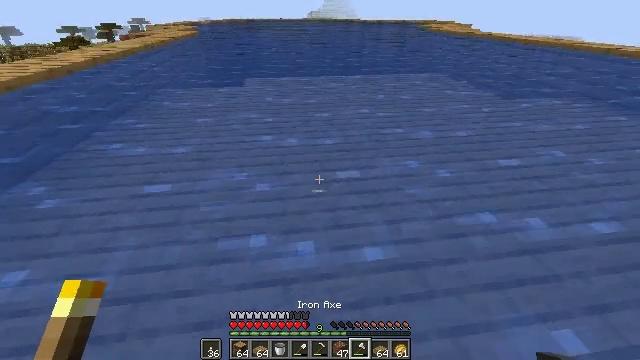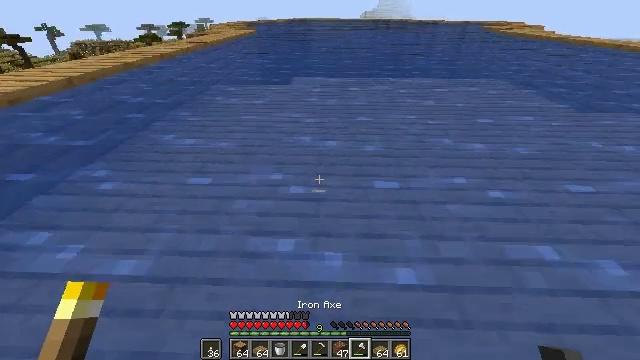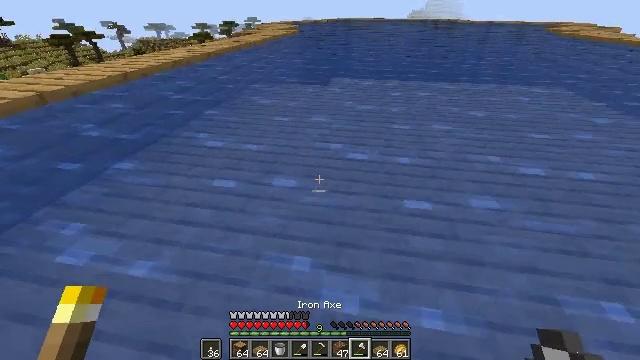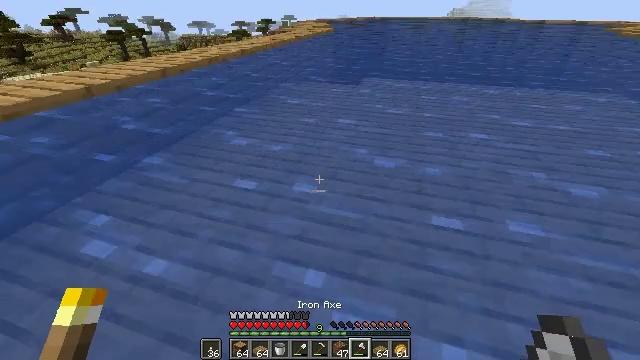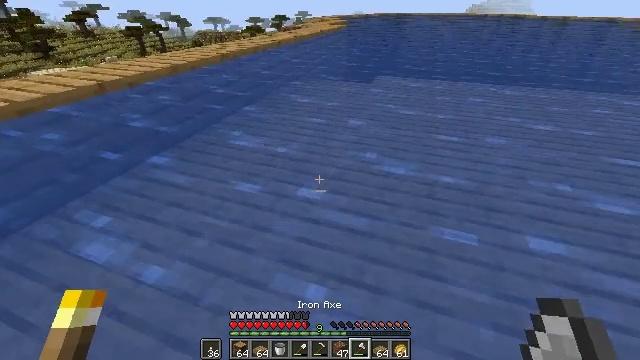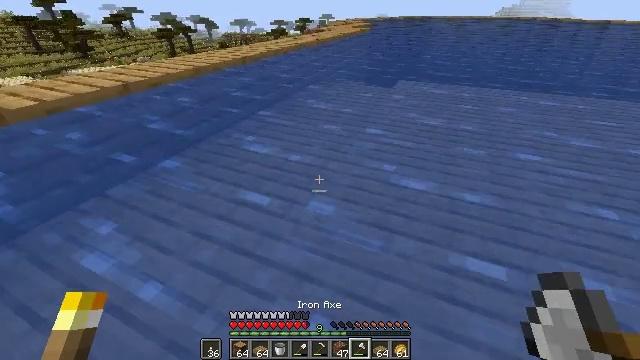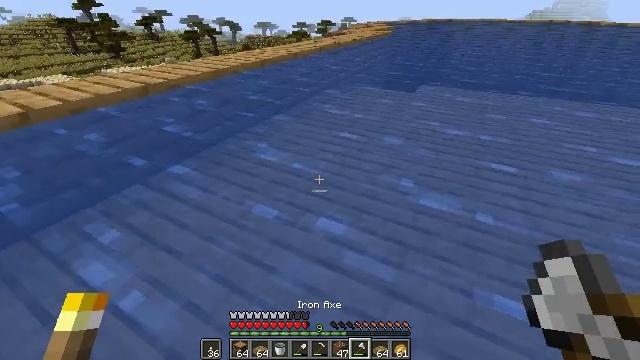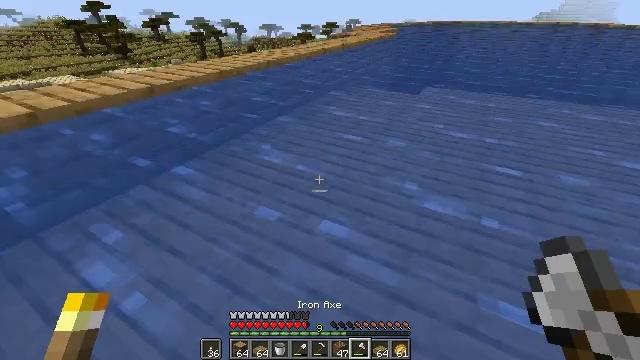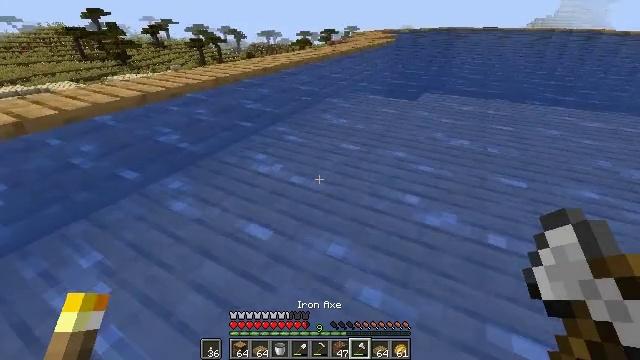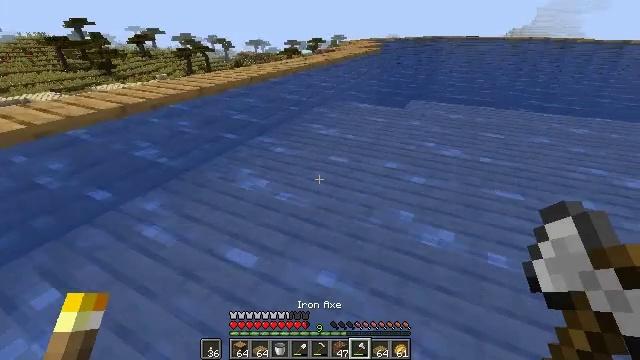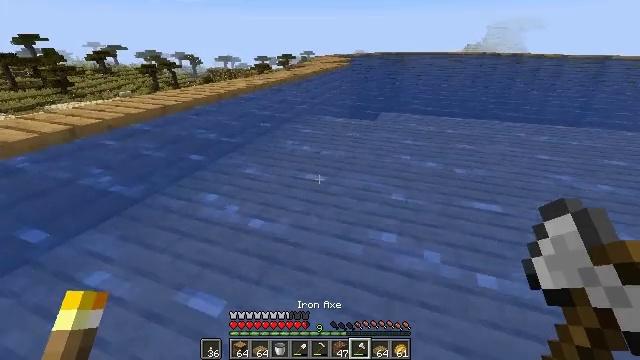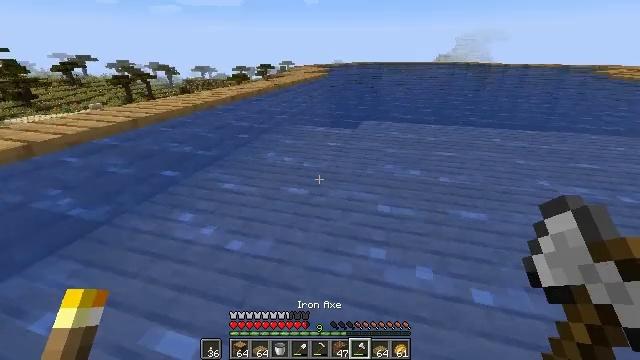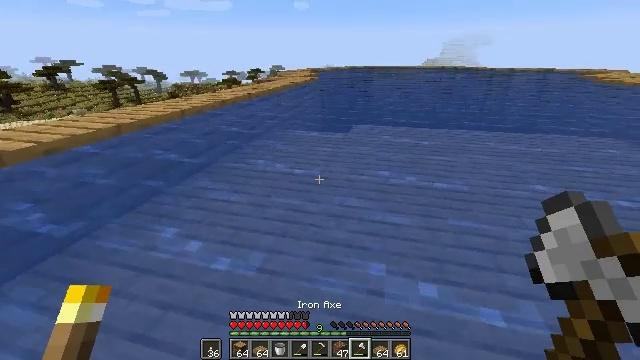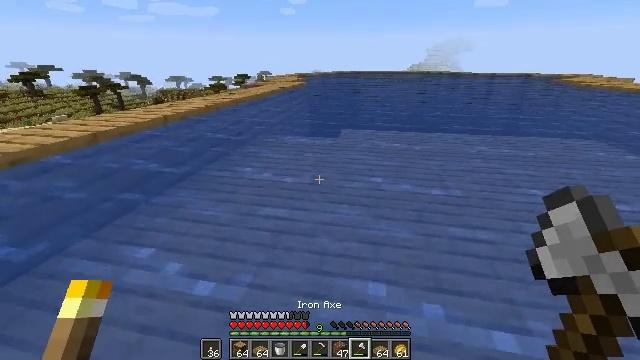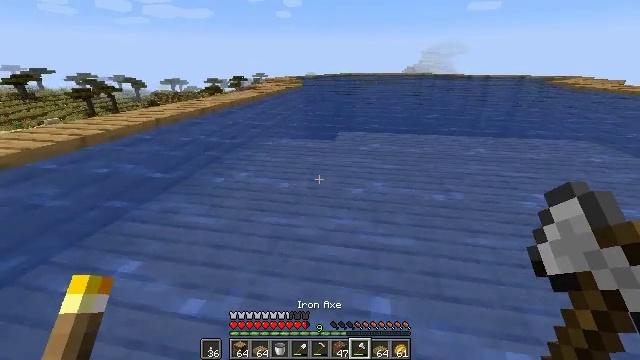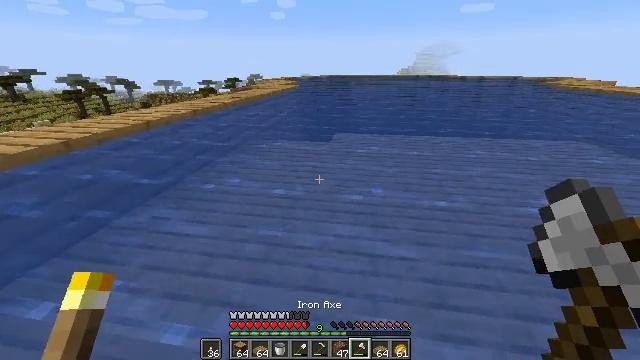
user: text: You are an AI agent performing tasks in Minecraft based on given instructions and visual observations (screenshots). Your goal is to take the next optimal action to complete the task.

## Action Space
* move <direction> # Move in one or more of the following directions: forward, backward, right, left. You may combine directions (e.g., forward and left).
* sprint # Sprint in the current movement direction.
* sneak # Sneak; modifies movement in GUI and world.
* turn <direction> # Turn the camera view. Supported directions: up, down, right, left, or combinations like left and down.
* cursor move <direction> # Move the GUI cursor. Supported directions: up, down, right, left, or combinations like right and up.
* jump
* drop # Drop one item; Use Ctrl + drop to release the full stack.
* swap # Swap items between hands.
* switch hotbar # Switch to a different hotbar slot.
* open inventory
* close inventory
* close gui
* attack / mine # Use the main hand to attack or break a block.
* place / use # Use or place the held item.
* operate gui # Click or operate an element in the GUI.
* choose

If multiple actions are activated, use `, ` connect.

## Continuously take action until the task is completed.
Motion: motion action
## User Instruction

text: Remove the oak slab to gather resources.
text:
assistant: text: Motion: move forward, sprint, turn left
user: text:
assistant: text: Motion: move forward, sprint, turn left
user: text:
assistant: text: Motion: move forward, sprint, turn left
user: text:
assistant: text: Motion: move forward, sprint, turn left
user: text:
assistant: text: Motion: move forward, turn left
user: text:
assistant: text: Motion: move forward, turn left
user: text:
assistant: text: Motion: move forward
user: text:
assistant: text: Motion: move forward, sprint, turn up
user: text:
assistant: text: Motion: move forward, sprint, turn right and up
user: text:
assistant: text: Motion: move forward, sprint, turn right and up
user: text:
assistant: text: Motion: move forward, turn right and up
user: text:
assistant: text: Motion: move forward, turn right
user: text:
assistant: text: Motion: move forward, turn right
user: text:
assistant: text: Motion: move forward, sprint
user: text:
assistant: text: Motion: move forward, sprint, turn right
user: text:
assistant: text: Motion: move forward, sprint
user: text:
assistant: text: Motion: move forward
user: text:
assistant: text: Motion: move forward
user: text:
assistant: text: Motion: move forward, sprint
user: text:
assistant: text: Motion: move forward, sprint
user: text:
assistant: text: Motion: move forward, sprint
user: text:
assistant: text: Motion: move forward, sprint, turn right
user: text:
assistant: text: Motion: move forward, turn right
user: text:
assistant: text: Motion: move forward
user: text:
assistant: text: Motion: move forward, turn down
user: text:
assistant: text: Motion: move forward, sprint, turn right and down
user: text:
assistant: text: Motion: move forward, sprint, turn right
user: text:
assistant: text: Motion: move forward, sprint
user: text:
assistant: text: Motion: move forward, sprint
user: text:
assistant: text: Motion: move forward